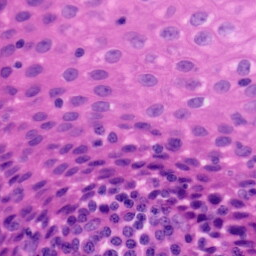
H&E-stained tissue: Tonsil